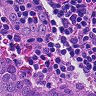
Metastatic tissue present: yes